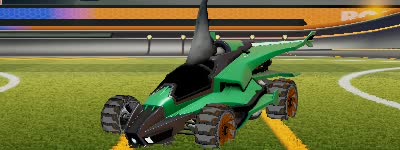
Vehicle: aftershock